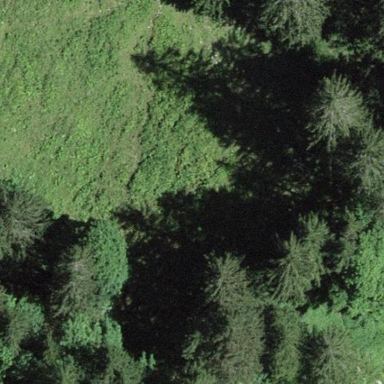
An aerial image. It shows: Forest area.